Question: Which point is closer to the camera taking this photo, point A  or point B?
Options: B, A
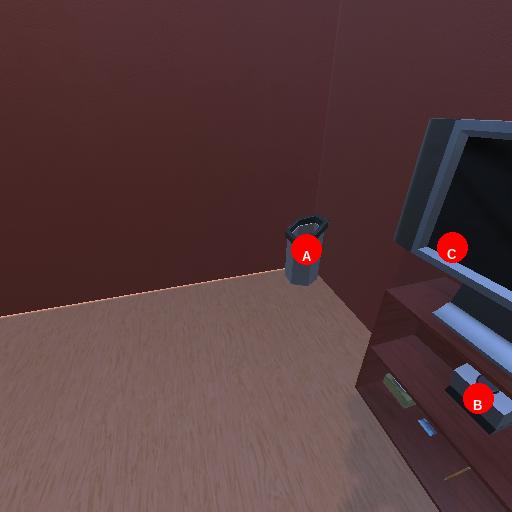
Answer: B